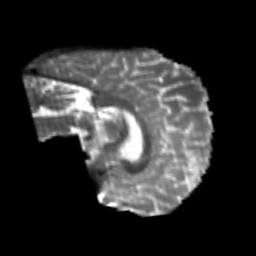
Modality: T2w
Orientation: sagittal
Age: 26
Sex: male
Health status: healthy
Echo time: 0.074 s